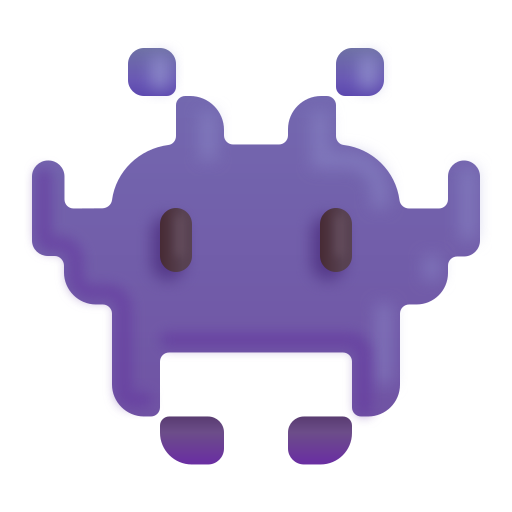
alien monster color